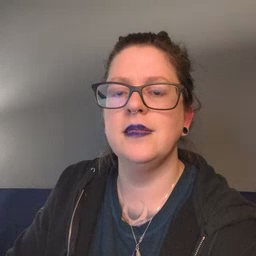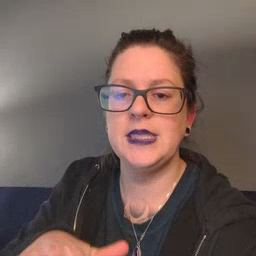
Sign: bad